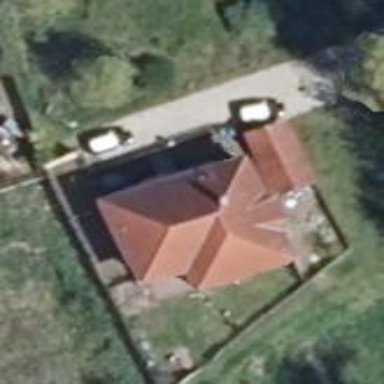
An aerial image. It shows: Building with hipped roof oriented along the structure.